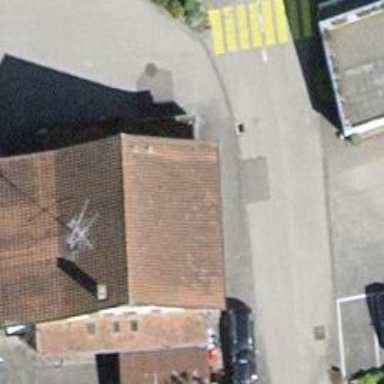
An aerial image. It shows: Post office.